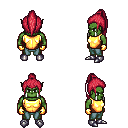
a pixel art fantasy rpg character, male body template, orc, green skin, gold chest armor, teal pants, ruby red long topknot hairstyle, gold gloves, metal boots, four views (front, back, left, right), 2x2 character sprite sheet, small pixel art, hard edges, no anti-aliasing